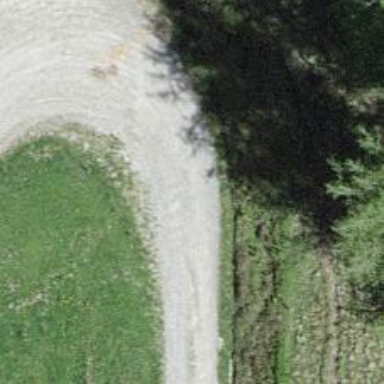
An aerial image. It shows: Gravel track with grade 2 tracktype.